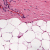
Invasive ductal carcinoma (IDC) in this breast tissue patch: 0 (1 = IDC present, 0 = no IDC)